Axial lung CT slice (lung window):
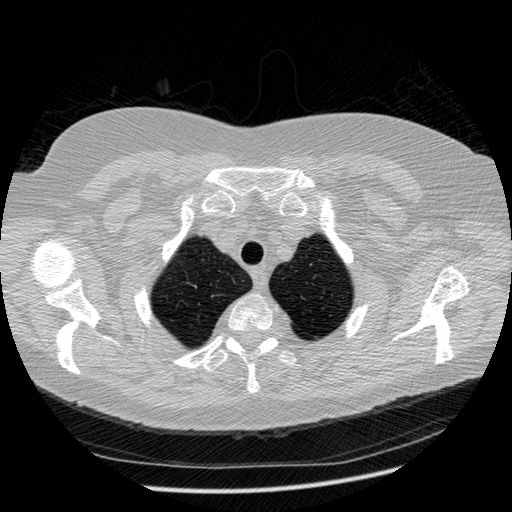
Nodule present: no